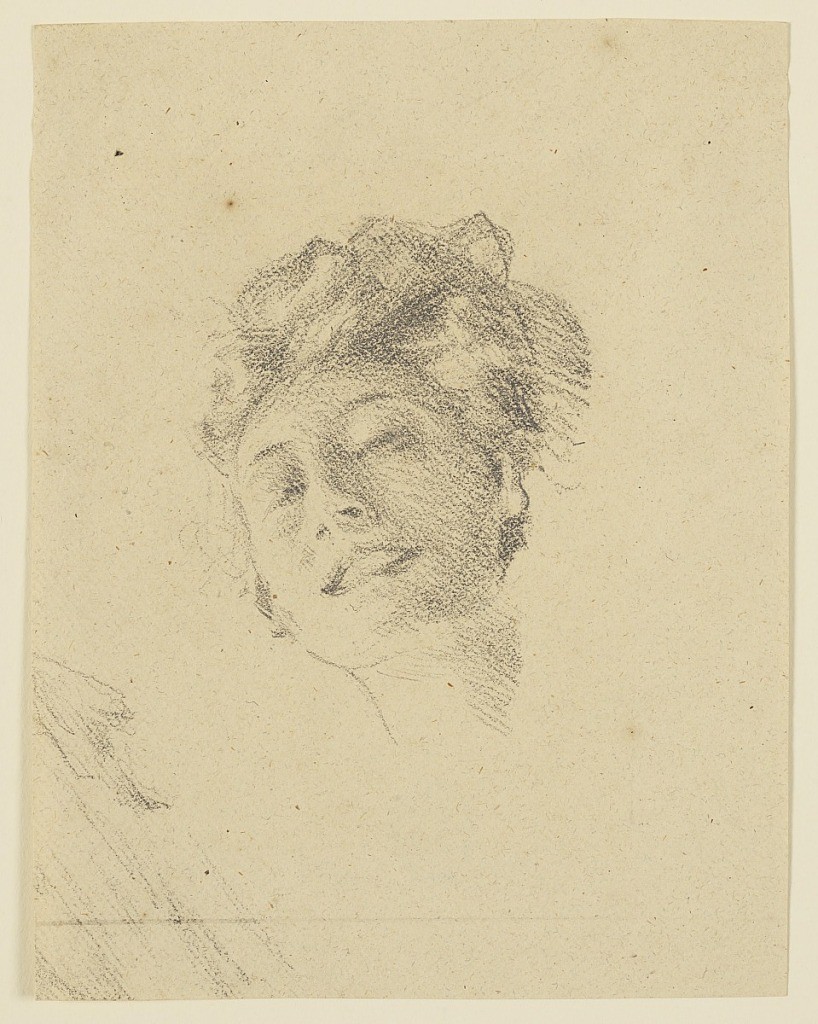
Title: Study for a woman, “Vintage Festival,” Mendelssohn Glee Club, New York, NY
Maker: Robert Frederick Blum, American, 1857–1903
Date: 1895–1898
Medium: Graphite on paper
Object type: Drawing
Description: A detailed sketch of female figure's head and facial expression. Shown slightly oblique, laughing.